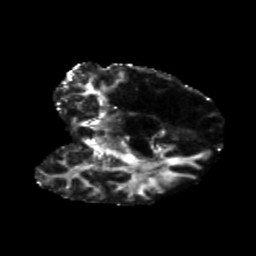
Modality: FA
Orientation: coronal
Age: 49
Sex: male
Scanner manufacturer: siemens
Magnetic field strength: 3 T
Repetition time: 5.25 s
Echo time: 0.08 s